Question: I have a UITableView with a custom accessory button. When the table cell is selected, the accessory button is placed in a highlighted state. Fine, that's a good thing. When another cell is selected, causing the first to deselect, the accessory button is not changed back to an unhighlighted state.
Here's a screen shot showing a cell (Rose) that is no longer selected, but still has the accessory button selected.

I've tried the solution suggested here. <URL> It doesn't work. I reloaded every cell in the table, and it still does not place the accessory button in an unhighlighted state.
I've tried explicitly unhighlighting the button in the cell, both in the selector for the newly selected button and in the 'tableView:accessoryButtonTappedForRowWithIndexPath:' method. No joy.
Here's the code that creates the button:
'''
- (UITableViewCell *) tableView: (UITableView *) tableView cellForRowAtIndexPath: (NSIndexPath *) indexPath {
...
UIButton *folderButton = [UIButton buttonWithType: UIButtonTypeCustom];
folderButton.frame = CGRectMake(0.0, 0.0, 33.0, 33.0);
[folderButton setImage: [UIImage imageNamed: @"open_document.png"] forState: UIControlStateNormal];
[folderButton addTarget: self action: @selector(documentButtonAction:) forControlEvents: UIControlEventTouchUpInside];
[folderButton setTag: [program tag]];
cell.accessoryView = folderButton;
...
}
'''
The only solution I've found so far is to set the highlighted button image to the unhighlighted image, but that' pretty awful, too, since the button doesn't highlight when tapped.
How do I unhighlight the accessory button?
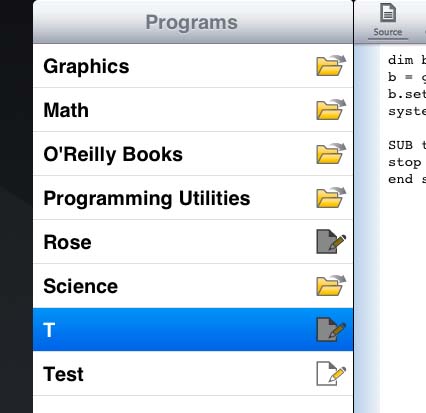
Answer: Try this...
'''
[tableView reloadRowsAtIndexPaths:@[indexPathToDeselect]
withRowAnimation:UITableViewRowAnimationNone];
'''
where 'indexPathToDeselect' is the index path of the row that was previously highlighted. This will force that row to be redrawn.